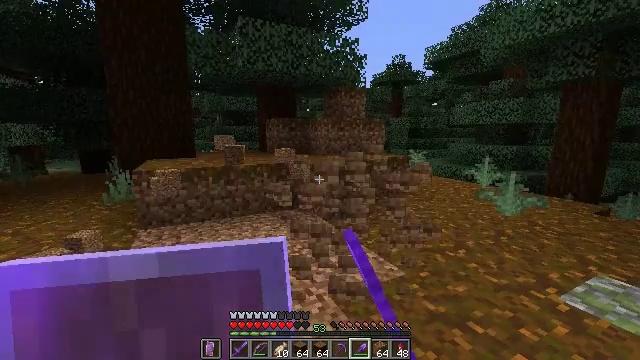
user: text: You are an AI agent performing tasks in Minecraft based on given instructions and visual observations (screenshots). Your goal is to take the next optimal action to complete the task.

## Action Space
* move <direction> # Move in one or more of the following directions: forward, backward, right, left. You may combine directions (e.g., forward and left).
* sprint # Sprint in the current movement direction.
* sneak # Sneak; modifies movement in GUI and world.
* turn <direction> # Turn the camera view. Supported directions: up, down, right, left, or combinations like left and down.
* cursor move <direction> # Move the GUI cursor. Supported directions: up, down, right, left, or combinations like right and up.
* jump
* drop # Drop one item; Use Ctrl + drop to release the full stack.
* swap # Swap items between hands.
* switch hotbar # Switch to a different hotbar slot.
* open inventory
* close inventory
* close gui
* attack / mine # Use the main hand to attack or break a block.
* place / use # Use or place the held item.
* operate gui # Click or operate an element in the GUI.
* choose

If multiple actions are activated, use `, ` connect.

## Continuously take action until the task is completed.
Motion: motion action
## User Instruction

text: Gather the podzol block.
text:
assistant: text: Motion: no_op